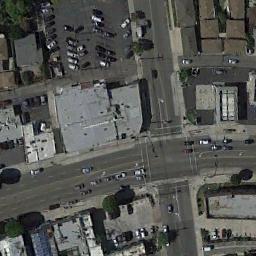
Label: intersection